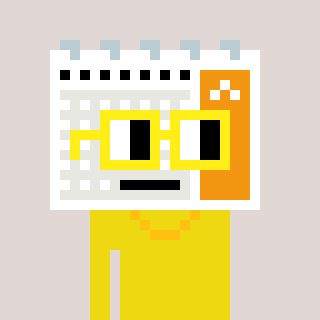
a pixel art character with square yellow glasses, a calendar-shaped head and a yellow-colored body on a warm background